Question: style.css:
'''
.bar75 { display:block; text-indent:-9999px; width:75px; background-color: rgba(184,201,204,1.00);}
.bar100 { display:block; text-indent:-9999px; width:375px; background-color: rgba(184,201,204,1.00);}
'''
index.html:
'''
<td width="100%"><span class="bar100">.</span></td>
'''
How it looks is

I want it to be displayed with the text inside. Like "Advanced" written in it. I tried
'''
<td width="100%"><span class="bar100">Advanced</span></td>
'''
It doesn't display the text. Where should I place the text?
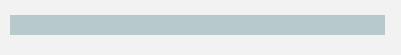
Answer: Quick answer - Remove 'text-indent:-9999px;'. This is removing the text :)